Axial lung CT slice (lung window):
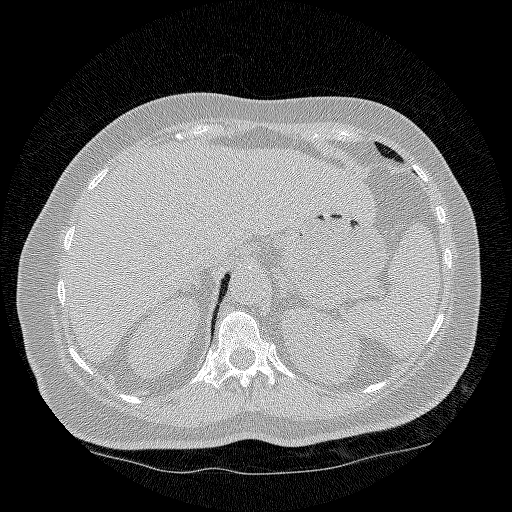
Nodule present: no